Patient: sex M, age 71
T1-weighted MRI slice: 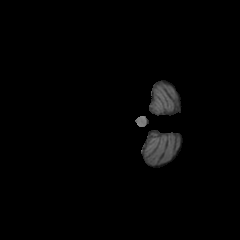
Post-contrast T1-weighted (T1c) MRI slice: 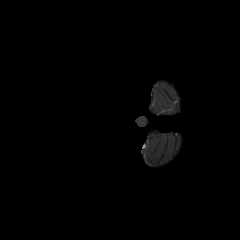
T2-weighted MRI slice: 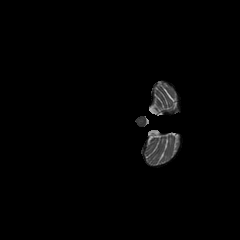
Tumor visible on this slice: no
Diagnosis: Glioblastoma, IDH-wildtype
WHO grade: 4